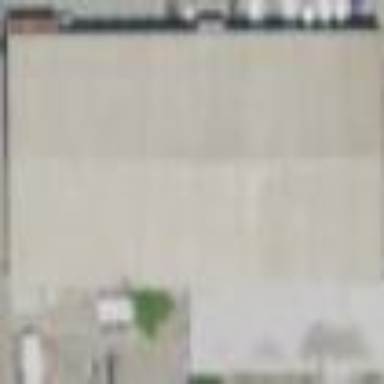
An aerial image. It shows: Industrial building.